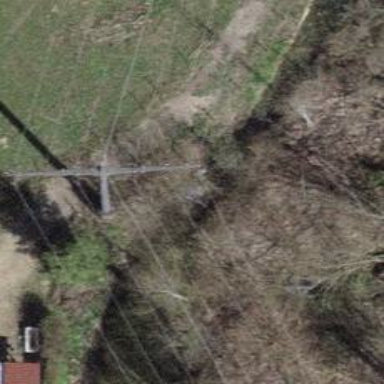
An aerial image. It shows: Minor power line.